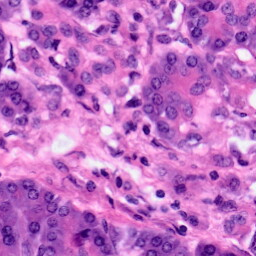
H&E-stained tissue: Pancreatic